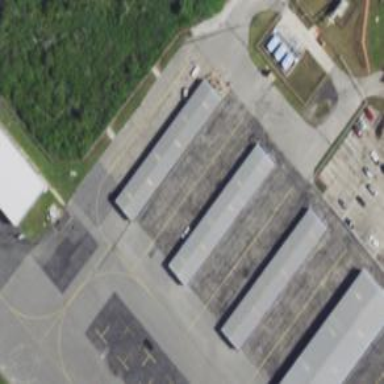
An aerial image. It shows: Hangar building.